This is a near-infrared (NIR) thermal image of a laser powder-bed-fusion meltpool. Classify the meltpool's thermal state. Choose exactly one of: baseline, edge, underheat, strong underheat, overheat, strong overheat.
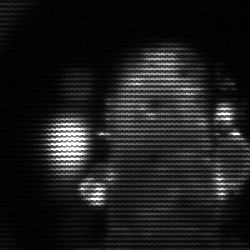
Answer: strong underheat